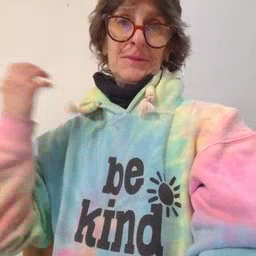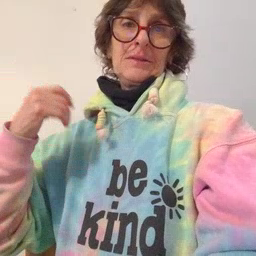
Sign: mad